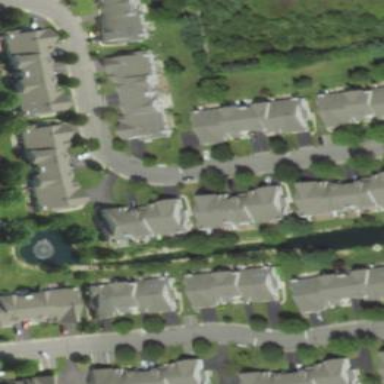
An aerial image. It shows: Residential road with separate sidewalk.